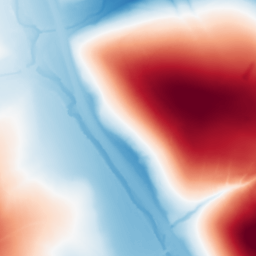
Category: trend_removal
Decomposition family: polynomial_high
Decomposition parameters: degree: 4
Upsampling method: cubic_mitchell
Upsampling parameters: scale: 4
Upsampling scale: 4